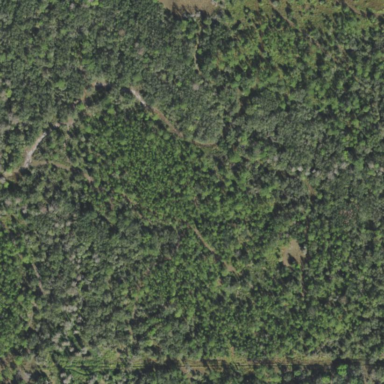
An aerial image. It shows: Woodland with needle-leaved trees.